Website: apple-inc
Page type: customer-info-address
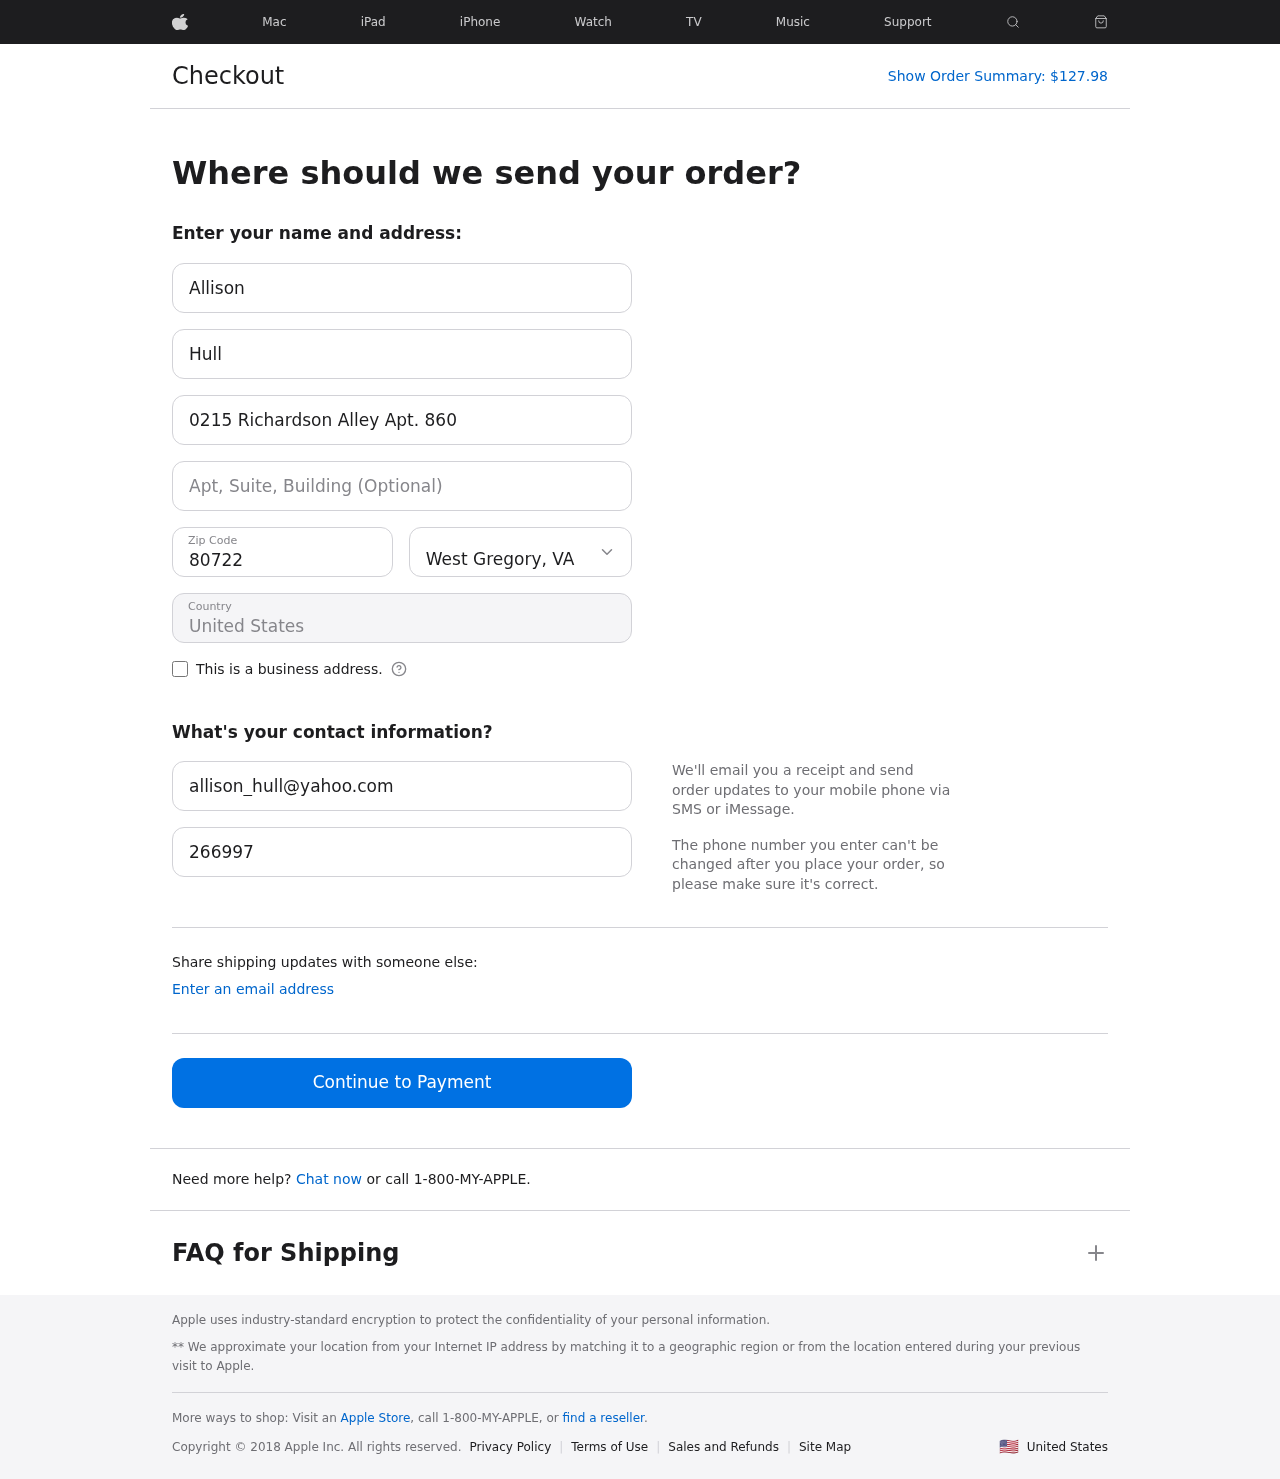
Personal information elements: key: PII_CITY_STATE
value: West Gregory, VA
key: PII_COUNTRY
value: United States
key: PII_EMAIL
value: allison_hull@yahoo.com
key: PII_FIRSTNAME
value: Allison
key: PII_LASTNAME
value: Hull
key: PII_PHONE
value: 2669974562
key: PII_POSTCODE
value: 80722
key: PII_STREET
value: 0215 Richardson Alley Apt. 860
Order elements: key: ORDER_TOTAL
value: $127.98